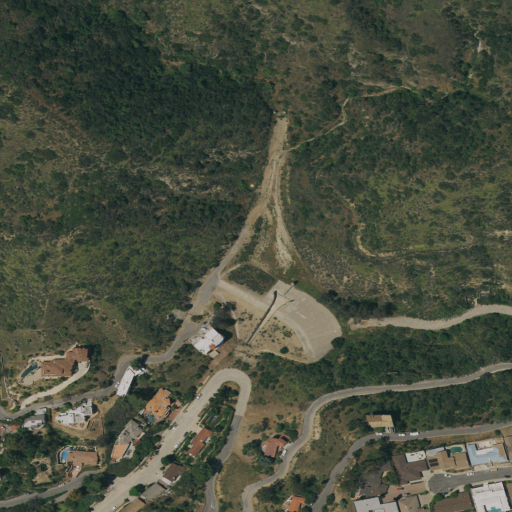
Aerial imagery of valley in California named Sherer Canyon containing shrub, open development, low intensity development, and medium intensity development